六年级 · 计数
 江滩公园五种树木所占百分比情况如下表，正确的图是（）

| 树种 | 松树 | 杨树 | 柏树 | 柳树 | 樈树 |
| :---: | :---: | :---: | :---: | :---: | :---: |
| 百分比 $/ \%$ | 5 | 10 | 18 | 25 | 42 |

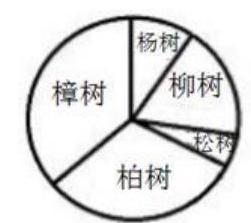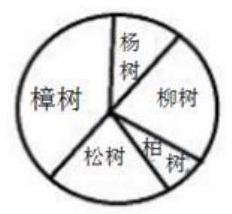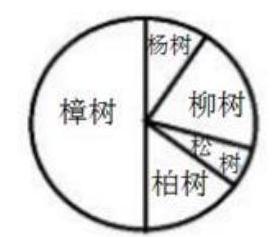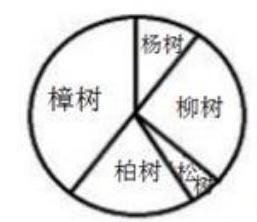
A.

B.

C.

D.

答案: D